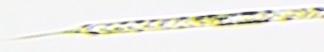
Label: Rhizosolenia